Interaction volume radius: 5 \u00c5
Interaction volume height: 10 \u00c5
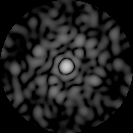
Disorder parameter: 0.7483